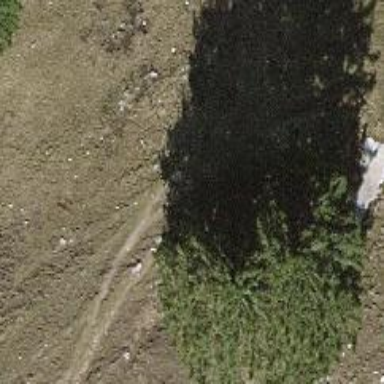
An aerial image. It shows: Path.